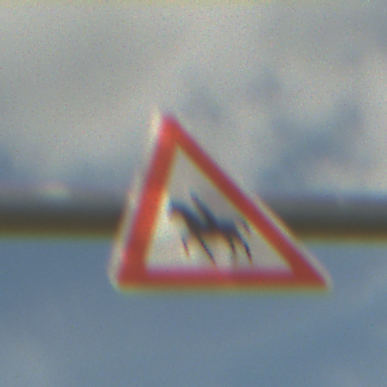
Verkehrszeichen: ReiterRechts
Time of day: Midday
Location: Outdoor (RoadRail)
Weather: PartlyCloudy
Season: NotSpecified
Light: Natural